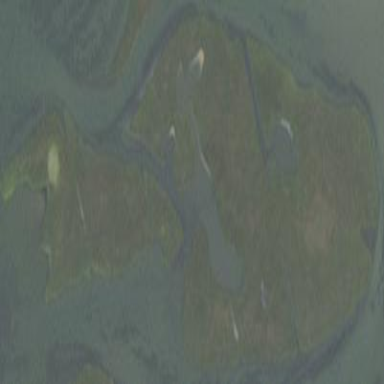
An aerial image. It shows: Saltmarsh wetland area.